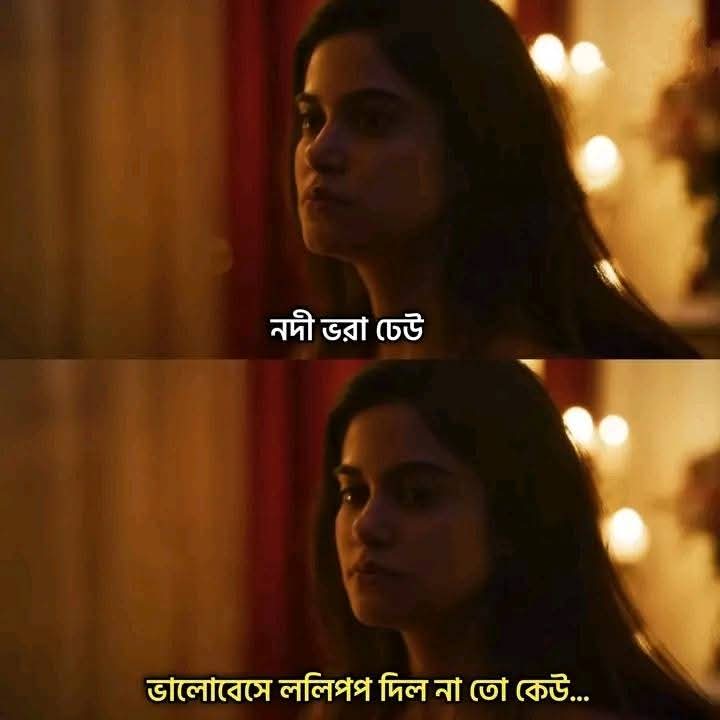
Text: নদী ভরা ঢেউ
ভালোবেসে ললিপপ দিল না তো কেউ...
Label: Non Hate